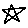
Label: star